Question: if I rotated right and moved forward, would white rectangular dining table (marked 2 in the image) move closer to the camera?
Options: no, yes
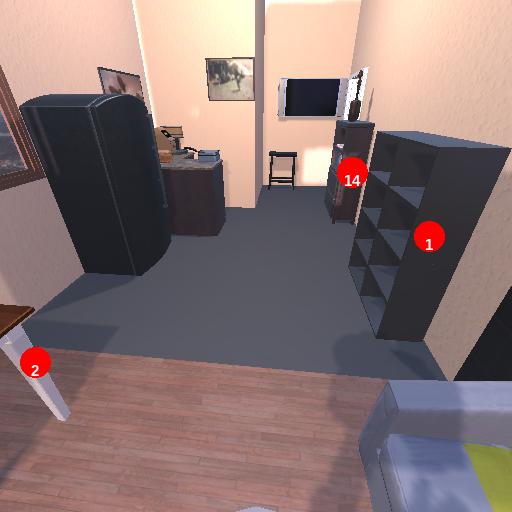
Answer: no